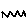
Label: zigzag